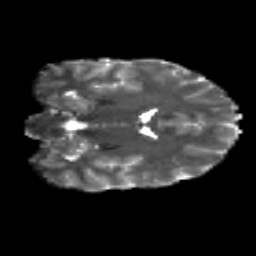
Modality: T2w
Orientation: coronal
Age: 20
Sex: male
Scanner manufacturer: siemens
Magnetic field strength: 3 T
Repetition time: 8.8 s
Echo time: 0.085 s